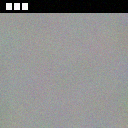
Screen state: on